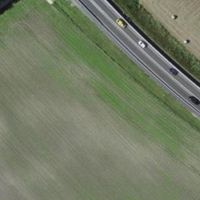
EUNIS habitat code: 52
Species observed at this site:
Juglans regia